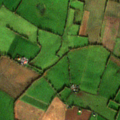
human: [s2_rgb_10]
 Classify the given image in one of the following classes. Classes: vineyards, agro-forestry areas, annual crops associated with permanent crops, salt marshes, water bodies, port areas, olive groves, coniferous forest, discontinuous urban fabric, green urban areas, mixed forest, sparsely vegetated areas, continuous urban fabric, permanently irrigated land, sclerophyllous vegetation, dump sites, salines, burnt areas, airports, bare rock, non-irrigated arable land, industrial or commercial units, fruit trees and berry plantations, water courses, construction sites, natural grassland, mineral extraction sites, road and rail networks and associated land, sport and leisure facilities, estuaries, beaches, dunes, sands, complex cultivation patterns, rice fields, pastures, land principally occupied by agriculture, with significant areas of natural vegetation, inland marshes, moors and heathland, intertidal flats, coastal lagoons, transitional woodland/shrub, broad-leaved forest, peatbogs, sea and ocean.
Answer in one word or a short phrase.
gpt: non-irrigated arable land, pastures